Question: Is there a way to hide a div and logo within it?
I have a logo which is a jpeg at the top of the screen, but after 10 seconds or so I want it to disappear, and the text below it move up to replace it.
I have found how to hide the logo, but I can't get the box to go to 0px and disappear so that the bottom panel or move up to replace the logo area.
anyway of doing this please?

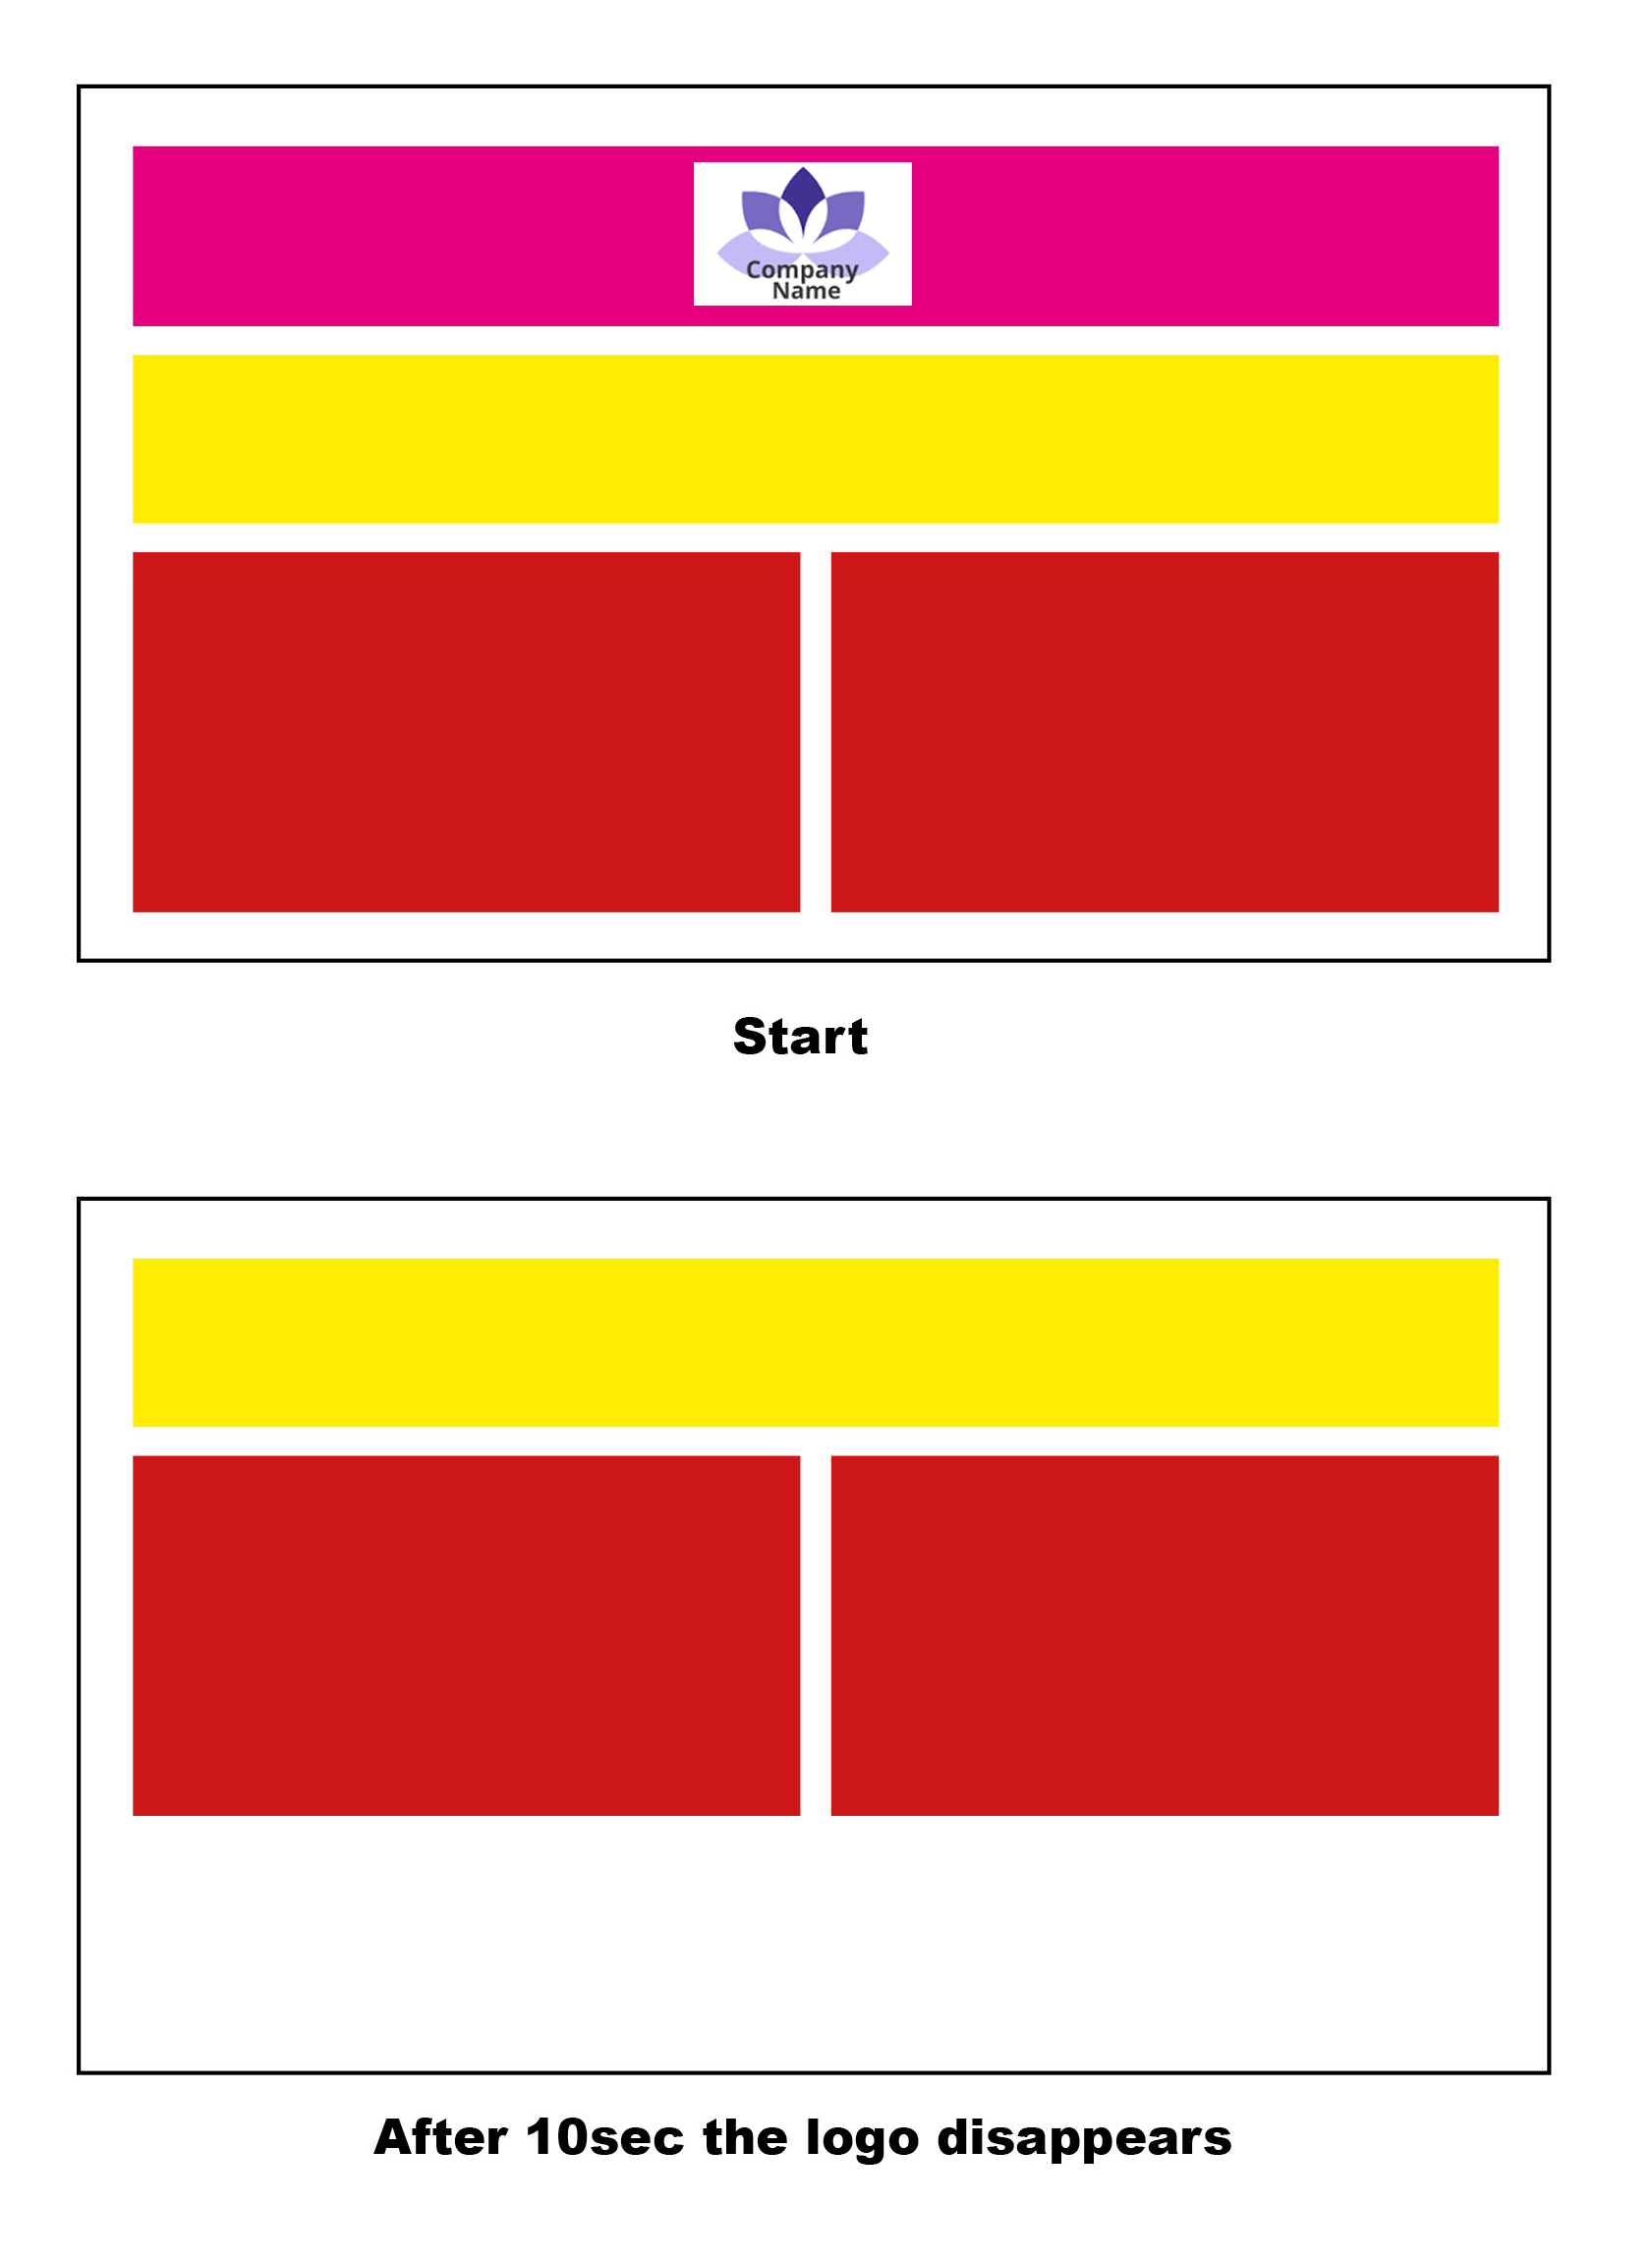
Answer: Use jQuery's hide method with a setTimeout:
'''
setTimeout(function() {
$("#topDiv").hide();
}, 10000);
'''
Alternatively, you could delete the element entirely from the page:
'''
setTimeout(function() {
$("#topDiv").remove();
}, 10000);
'''